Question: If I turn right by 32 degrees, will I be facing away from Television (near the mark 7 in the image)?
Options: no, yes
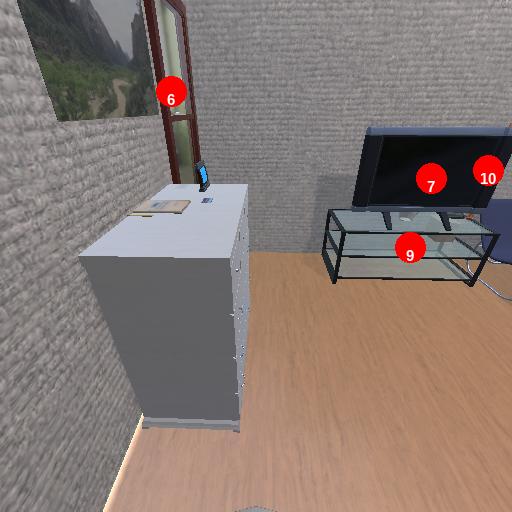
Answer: no